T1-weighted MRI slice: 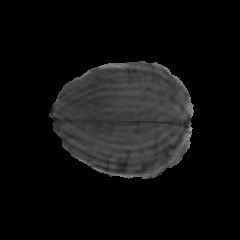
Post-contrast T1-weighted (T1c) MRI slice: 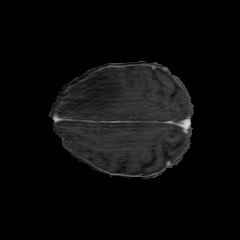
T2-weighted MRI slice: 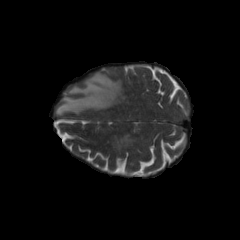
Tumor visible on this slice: yes